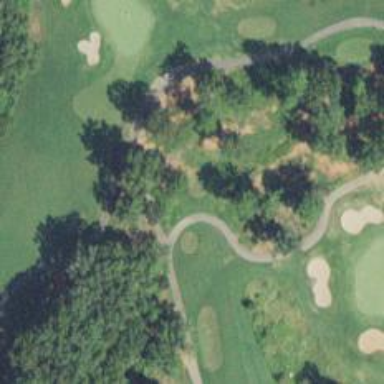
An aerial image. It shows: Pathway for golfing.